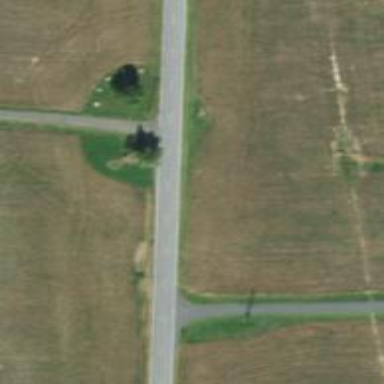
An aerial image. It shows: Secondary road with asphalt surface.